Question: I want to create table, and when click cell in table , the content will display in another view. Each of table has different design. How do I do that.

I don't enough to post image, you can see in this link. thanks.
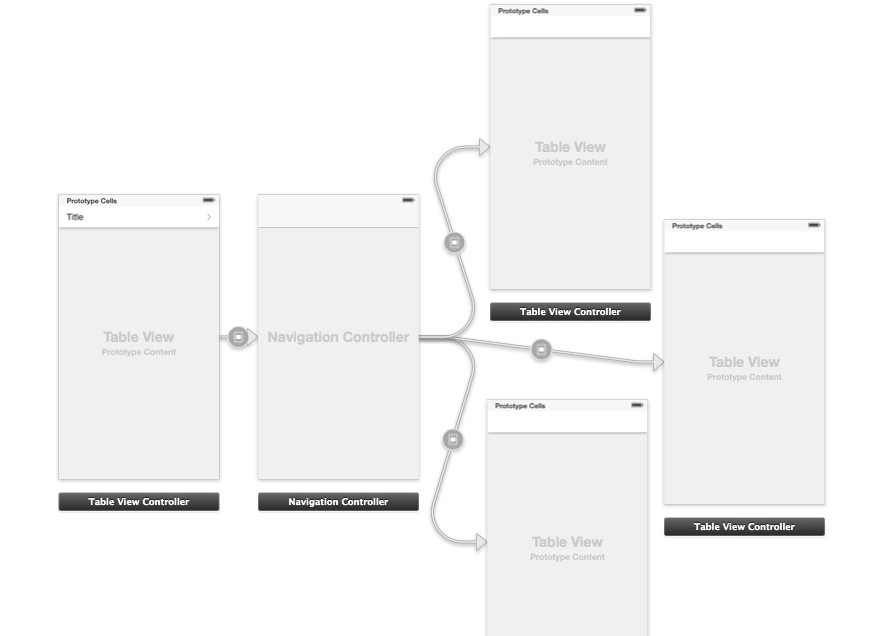
Answer: Use this delegate method:
'''
-(void)tableView:(UITableView *)tableView didSelectRowAtIndexPath:(NSIndexPath *)indexPath
{
[self performSegueWithIdentifier:@"InstructionToSection" sender:nil]; //"InstructionToSection" is seque name
}
-(void)prepareForSegue:(UIStoryboardSegue *)segue sender:(id)sender
{
InstructionSectionViewController * instructSection = [segue destinationViewController]; // InstructionSectionViewController is ur next viewcontroller. 1st u need to import your destination viewcontroller in header
instructSection.SelectedItem = @"Ur Passing value"; // selectedItem should be declare in InstructionSectionViewController as property, need to synthesize
}
'''
For more detail refer to this <URL>